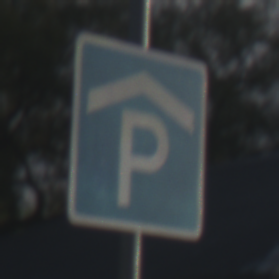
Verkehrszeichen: Parkhaus
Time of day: SunriseSunset
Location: Outdoor (Suburban)
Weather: PartlyCloudy
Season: NotSpecified
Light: Natural